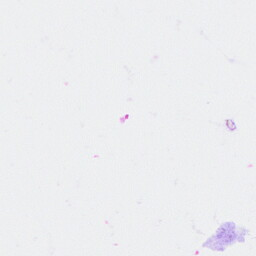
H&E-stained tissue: Breast